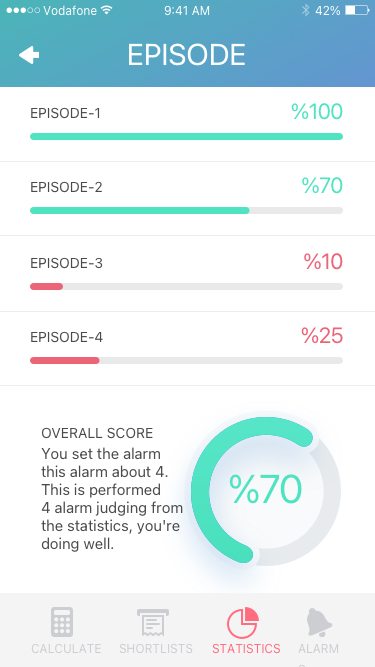
Text in this UI design:
%70
You set the alarm
this alarm about 4.
This is performed
4 alarm judging from
the statistics, you're
doing well.
OVERALL SCORE
EPISODE-4
%25
EPISODE-3
%10
EPISODE-2
%70
EPISODE-1
%100
ALARMS
STATISTICS
SHORTLISTS
CALCULATE
EPISODE